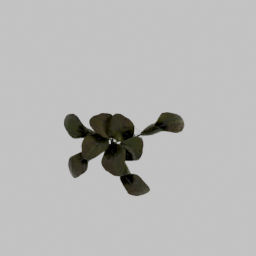
Label: decoration